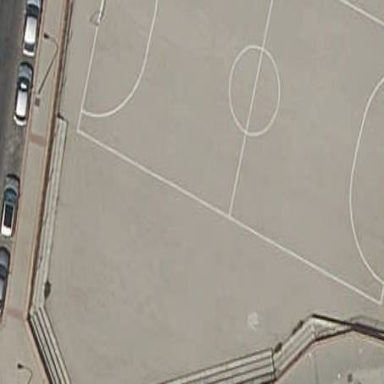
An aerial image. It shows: Soccer pitch for leisureland activities.